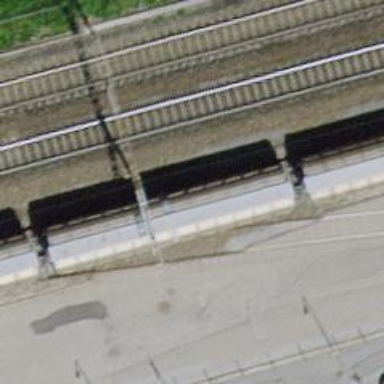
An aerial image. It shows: Single-track spur railway line.